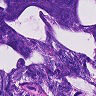
Metastatic tissue present: no